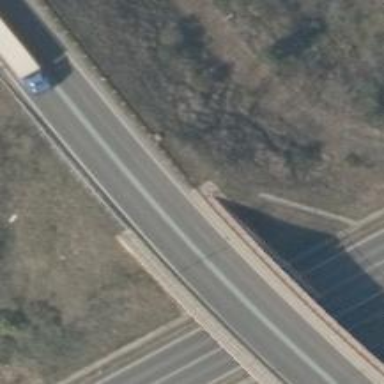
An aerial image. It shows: Trunk highway with bridge.